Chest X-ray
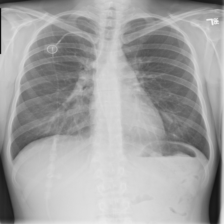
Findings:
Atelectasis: negative
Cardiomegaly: negative
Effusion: negative
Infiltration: negative
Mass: negative
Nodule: negative
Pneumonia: negative
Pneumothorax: negative
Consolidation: negative
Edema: negative
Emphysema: negative
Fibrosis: negative
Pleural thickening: negative
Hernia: negative